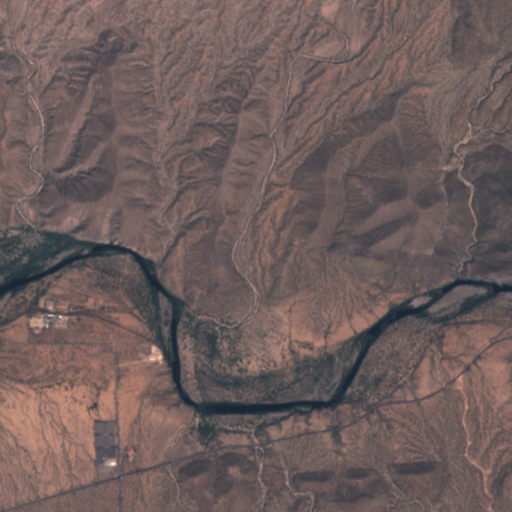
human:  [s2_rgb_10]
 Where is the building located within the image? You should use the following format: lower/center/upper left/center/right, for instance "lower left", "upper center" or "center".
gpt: The building is located in the lower left of the image.
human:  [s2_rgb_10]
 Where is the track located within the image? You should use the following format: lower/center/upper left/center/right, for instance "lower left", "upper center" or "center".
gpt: There is no track in the image.